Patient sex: M
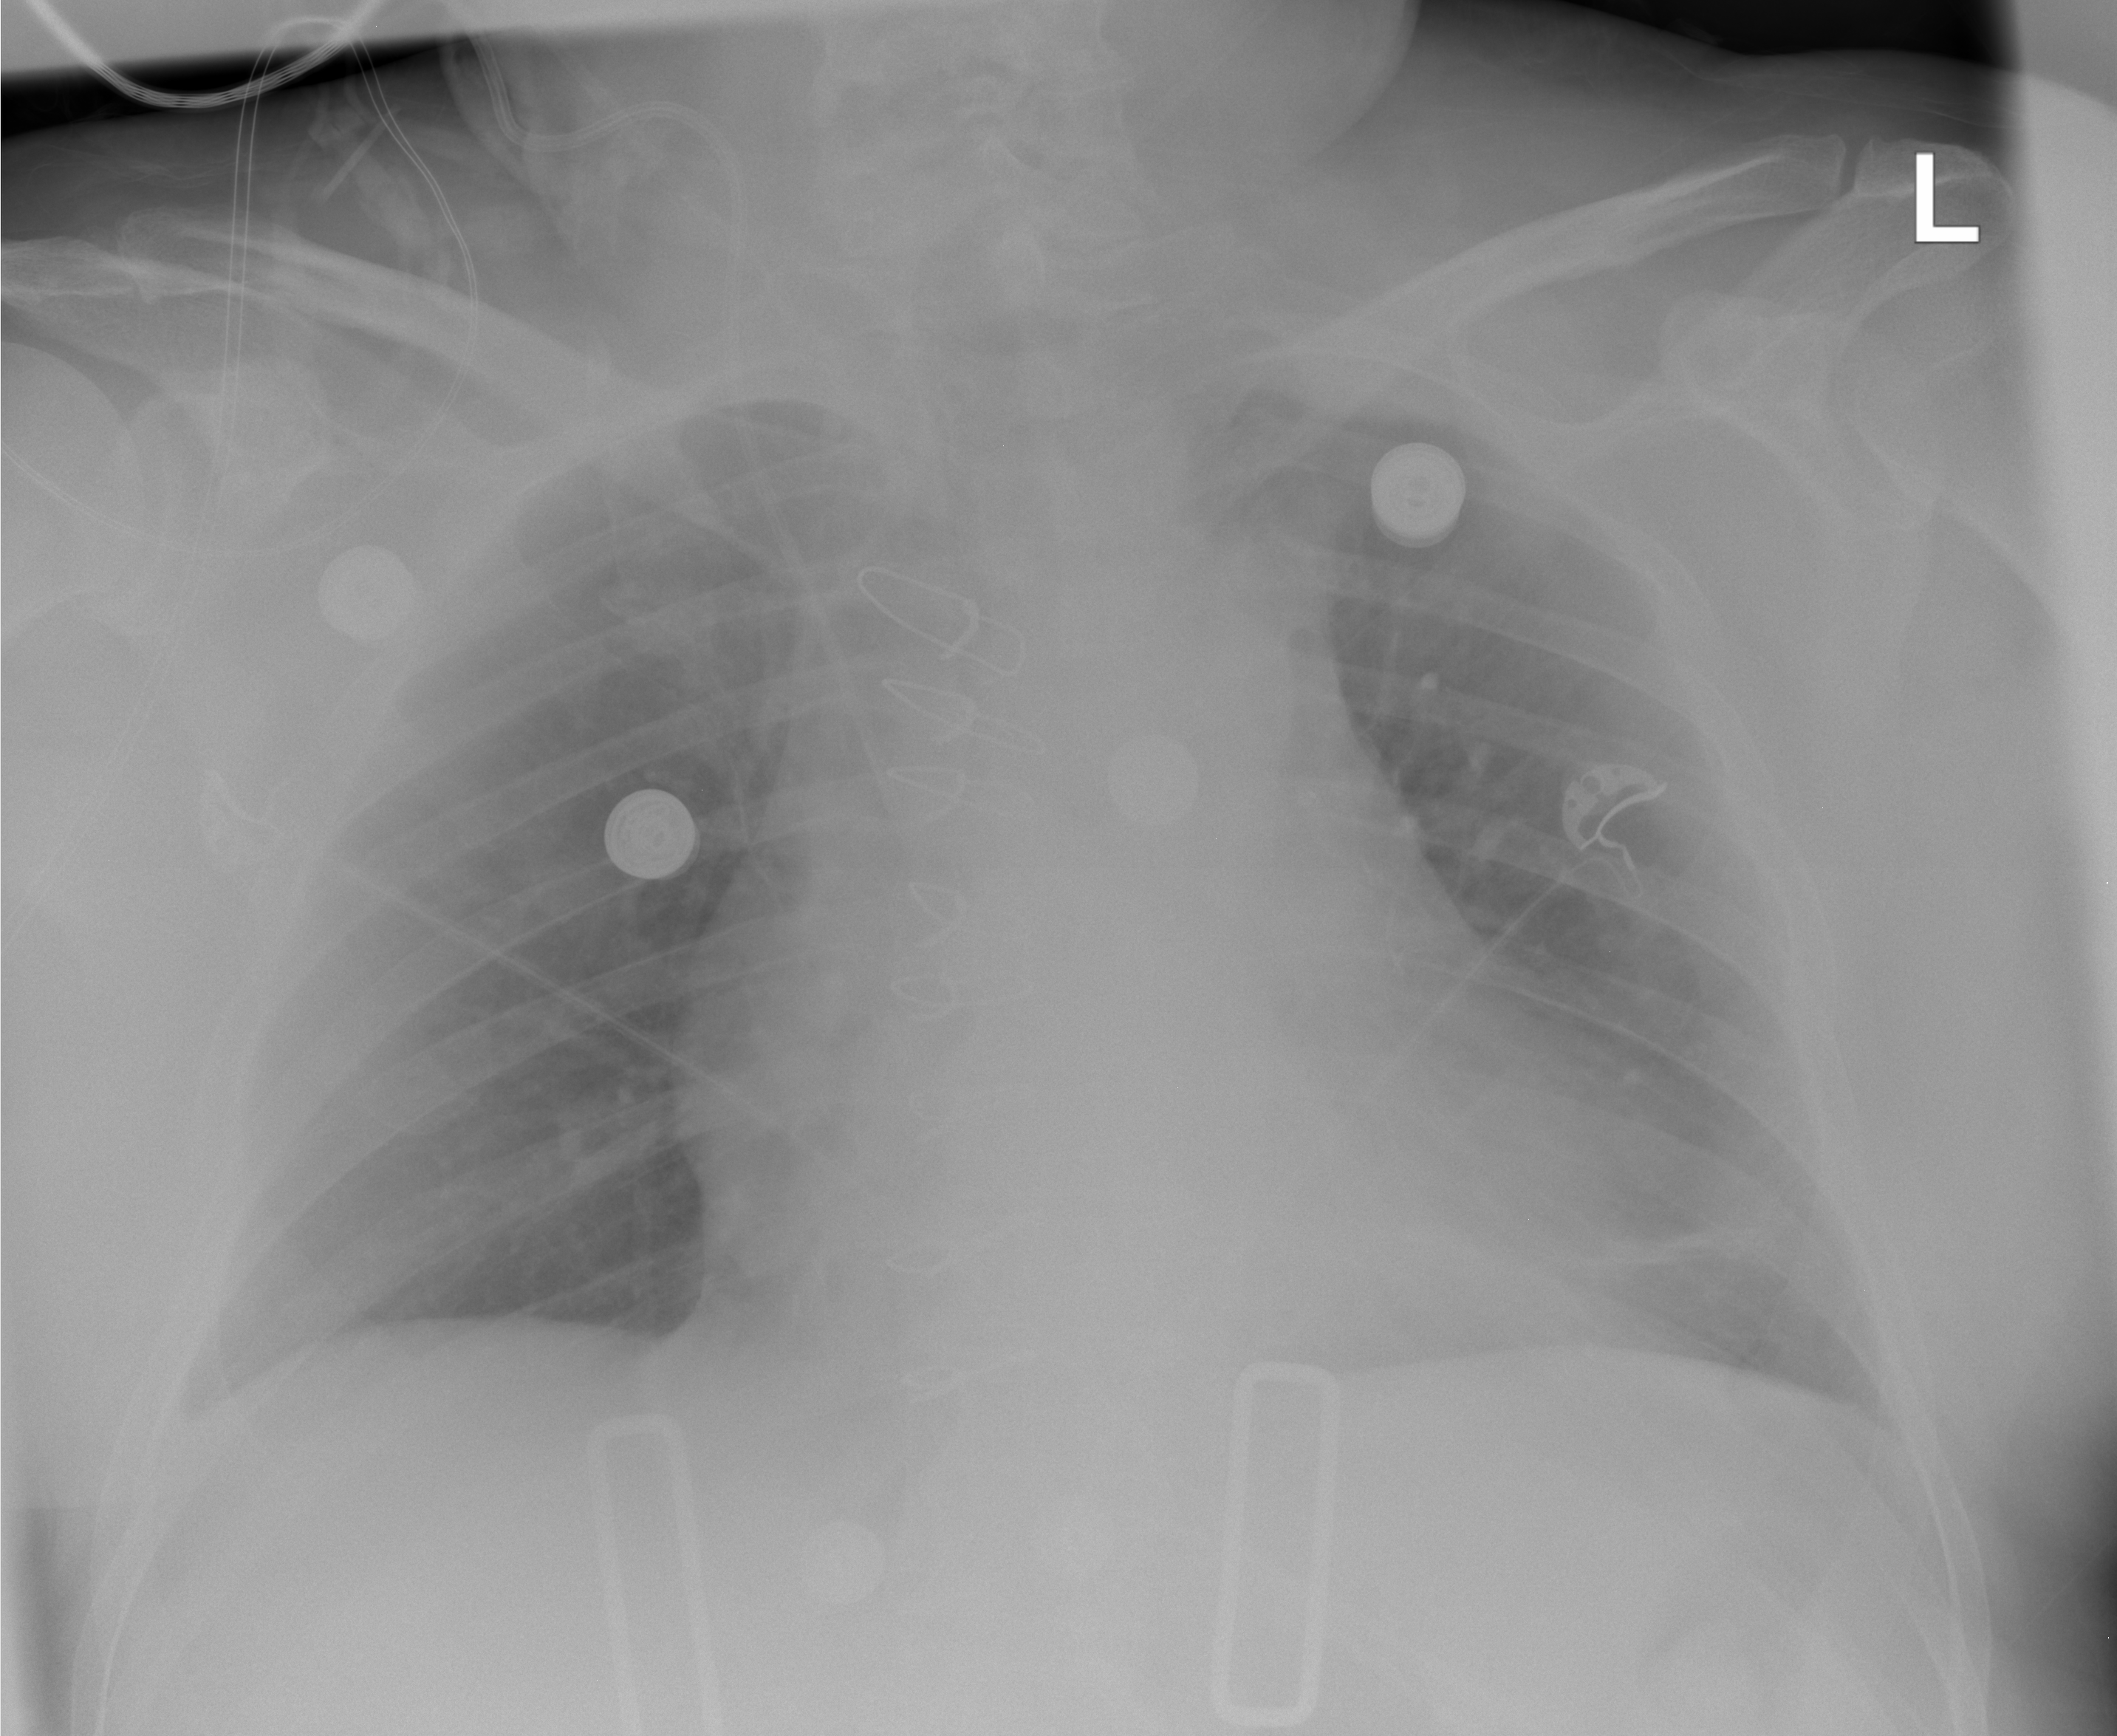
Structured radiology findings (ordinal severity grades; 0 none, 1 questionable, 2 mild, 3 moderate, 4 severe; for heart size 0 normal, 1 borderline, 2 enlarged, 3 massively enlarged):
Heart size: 2
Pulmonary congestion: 0
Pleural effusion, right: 0
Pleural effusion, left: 0
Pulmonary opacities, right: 0
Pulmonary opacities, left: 0
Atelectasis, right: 0
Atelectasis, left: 2